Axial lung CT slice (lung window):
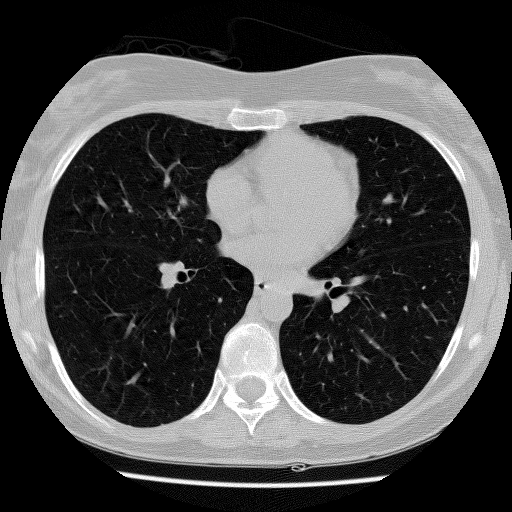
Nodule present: no